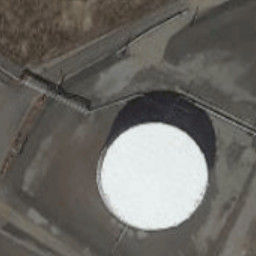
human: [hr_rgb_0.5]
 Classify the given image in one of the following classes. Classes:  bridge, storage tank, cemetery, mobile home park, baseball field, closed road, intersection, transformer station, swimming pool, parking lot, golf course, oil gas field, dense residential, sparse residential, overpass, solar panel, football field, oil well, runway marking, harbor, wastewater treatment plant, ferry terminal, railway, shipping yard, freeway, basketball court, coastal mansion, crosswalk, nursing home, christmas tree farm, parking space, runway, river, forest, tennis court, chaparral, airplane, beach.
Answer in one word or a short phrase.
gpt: storage tank